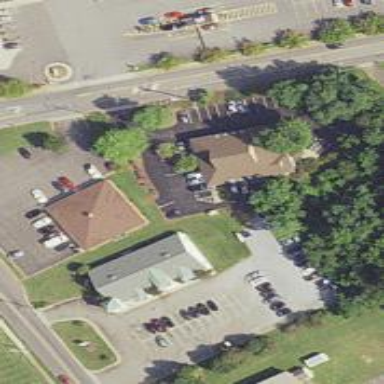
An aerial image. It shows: Healthcare clinic is depicted in the image.